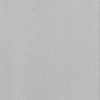
Label: dusty